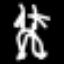
Label: pants